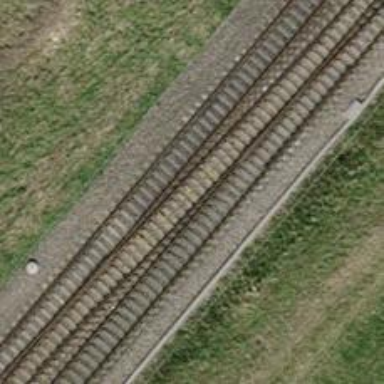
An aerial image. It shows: Railway siding with one electrified track and contact line for powering the train.